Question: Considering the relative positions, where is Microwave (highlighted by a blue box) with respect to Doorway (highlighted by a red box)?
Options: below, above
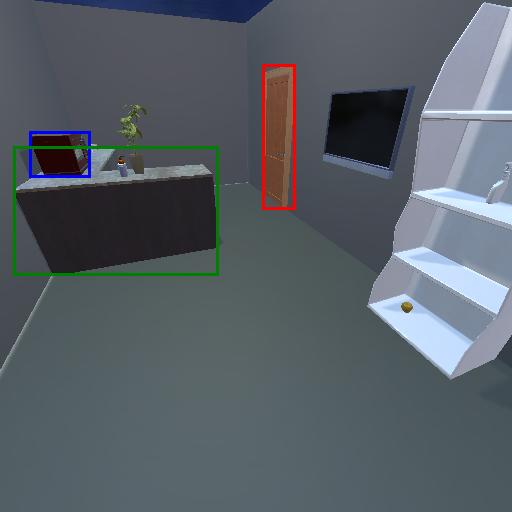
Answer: below